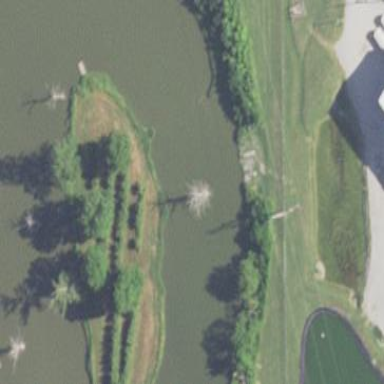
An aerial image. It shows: Oxbow water feature in natural setting.